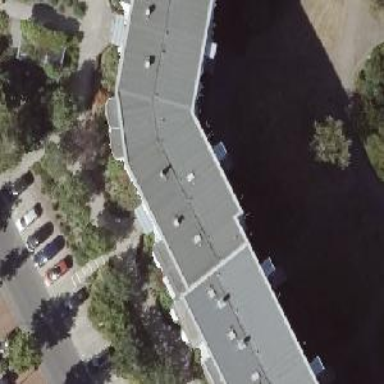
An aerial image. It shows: Building with apartments and flat roof.